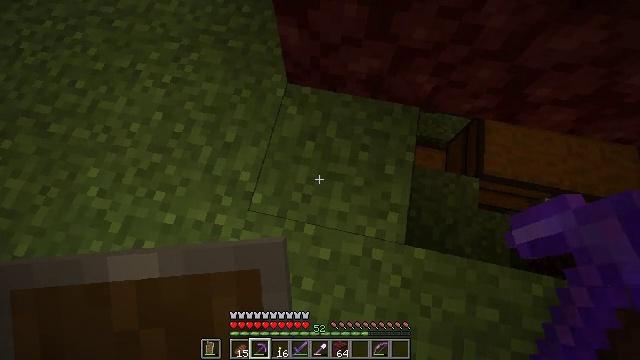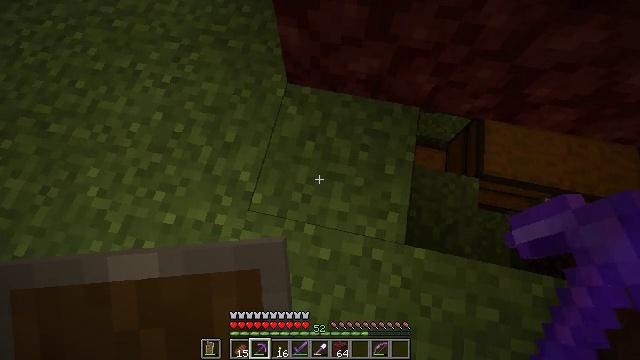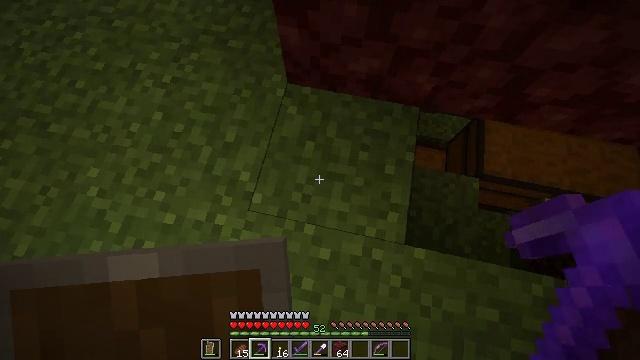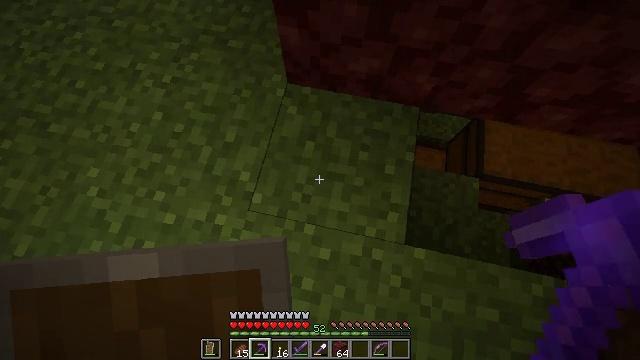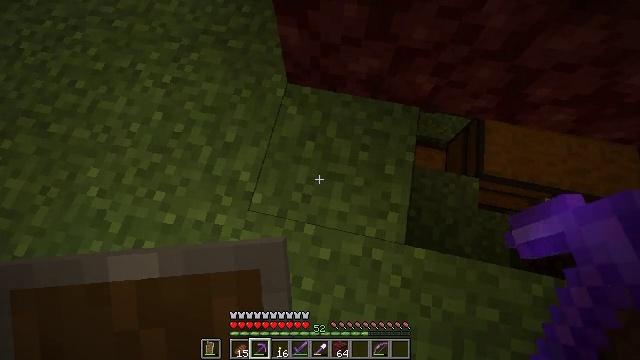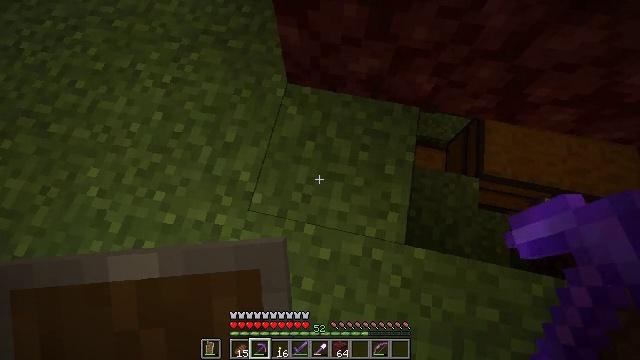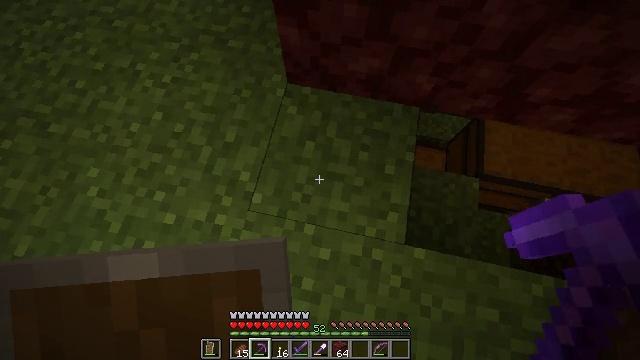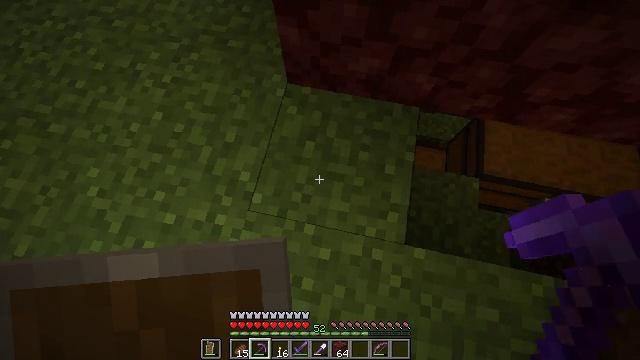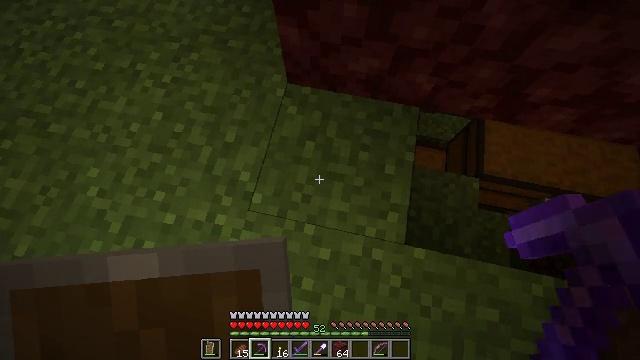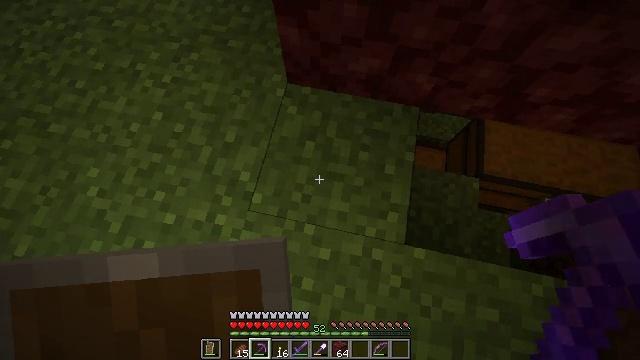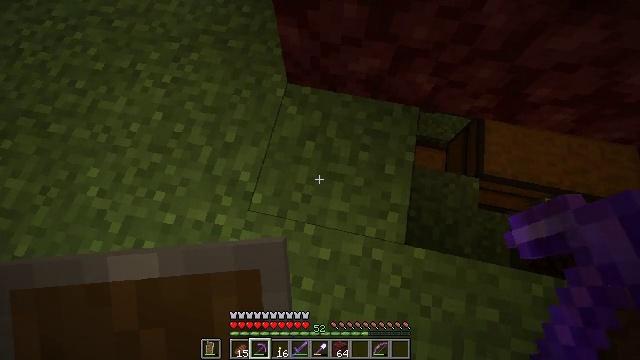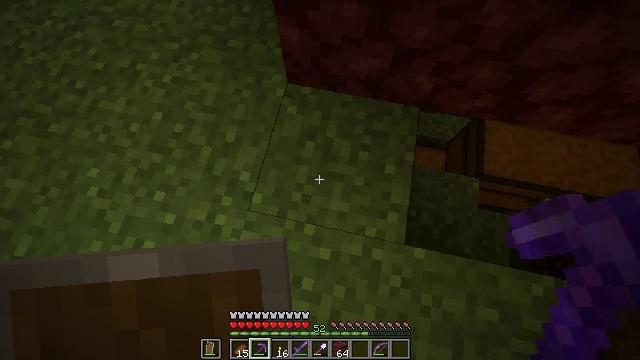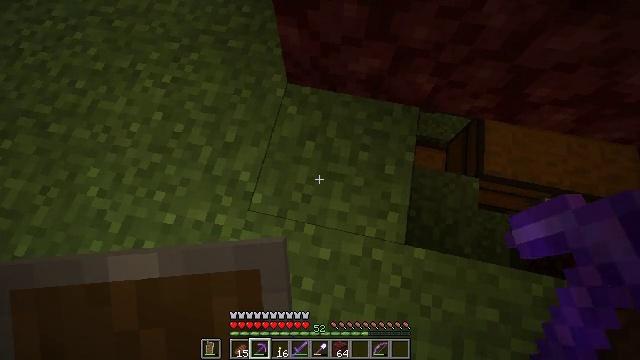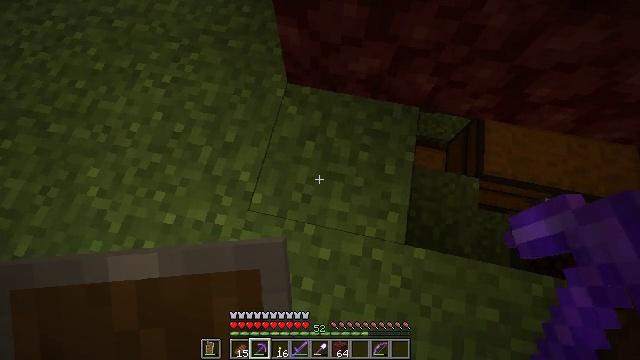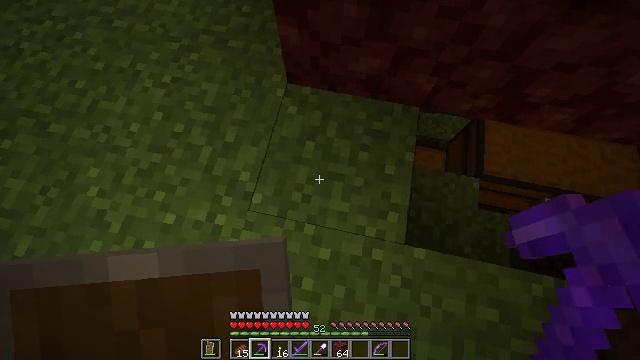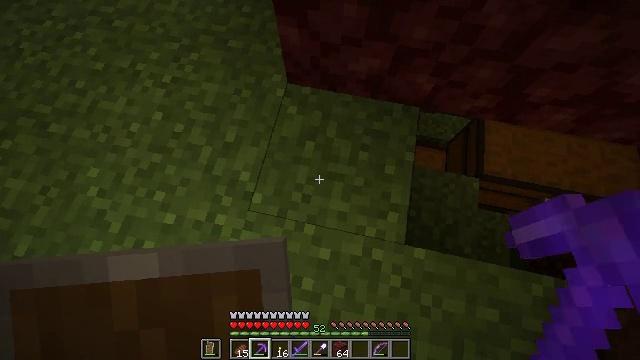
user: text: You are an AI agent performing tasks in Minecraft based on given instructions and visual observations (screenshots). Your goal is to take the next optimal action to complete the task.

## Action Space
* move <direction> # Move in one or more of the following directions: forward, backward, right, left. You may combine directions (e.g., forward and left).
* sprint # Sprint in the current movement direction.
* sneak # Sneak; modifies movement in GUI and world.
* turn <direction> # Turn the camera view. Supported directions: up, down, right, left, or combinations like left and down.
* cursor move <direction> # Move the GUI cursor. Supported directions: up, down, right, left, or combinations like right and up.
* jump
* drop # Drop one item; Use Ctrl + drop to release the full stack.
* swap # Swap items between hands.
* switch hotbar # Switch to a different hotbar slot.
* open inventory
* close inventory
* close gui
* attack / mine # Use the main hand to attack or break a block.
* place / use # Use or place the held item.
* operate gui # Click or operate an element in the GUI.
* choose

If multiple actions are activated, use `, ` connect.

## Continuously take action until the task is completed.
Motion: motion action
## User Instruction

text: Use gold ingot to craft a gold nugget.
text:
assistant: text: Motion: no_op
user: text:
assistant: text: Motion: no_op
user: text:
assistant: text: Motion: no_op
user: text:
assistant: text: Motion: no_op
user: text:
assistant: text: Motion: no_op
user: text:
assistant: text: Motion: no_op
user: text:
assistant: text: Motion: no_op
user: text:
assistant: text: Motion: no_op
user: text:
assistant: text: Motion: no_op
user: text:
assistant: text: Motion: no_op
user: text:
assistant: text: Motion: no_op
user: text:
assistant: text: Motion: no_op
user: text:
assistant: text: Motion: no_op
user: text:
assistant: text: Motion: no_op
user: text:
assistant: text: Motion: no_op
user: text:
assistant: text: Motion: no_op
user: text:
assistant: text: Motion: no_op
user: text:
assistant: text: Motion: no_op
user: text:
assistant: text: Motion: no_op
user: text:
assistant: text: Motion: no_op
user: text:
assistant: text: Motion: no_op
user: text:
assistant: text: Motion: no_op
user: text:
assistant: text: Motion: no_op
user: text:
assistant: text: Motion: no_op
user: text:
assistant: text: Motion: no_op
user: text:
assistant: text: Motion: no_op
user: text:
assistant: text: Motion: no_op
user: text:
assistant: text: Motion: no_op
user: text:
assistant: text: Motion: no_op
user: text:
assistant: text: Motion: no_op